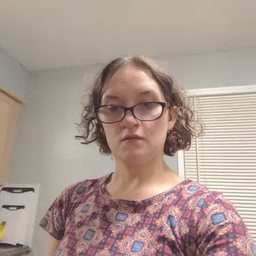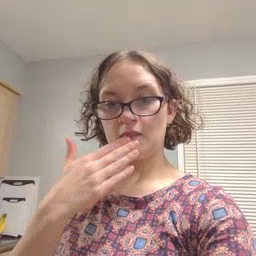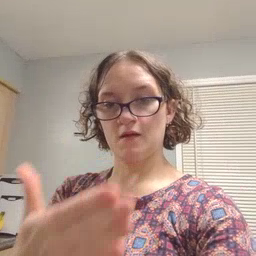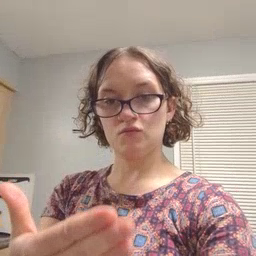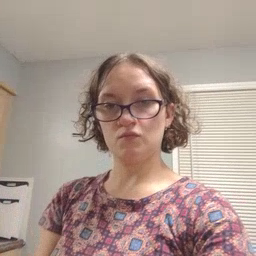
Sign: thankyou